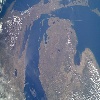
Label: land